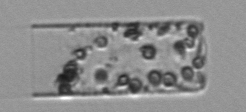
Label: Guinardia_flaccida